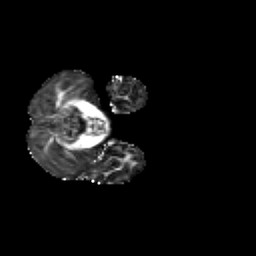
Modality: FA
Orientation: axial
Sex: male
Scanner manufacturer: siemens
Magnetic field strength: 3 T
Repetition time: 5 s
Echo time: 0.071 s